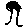
Label: tree